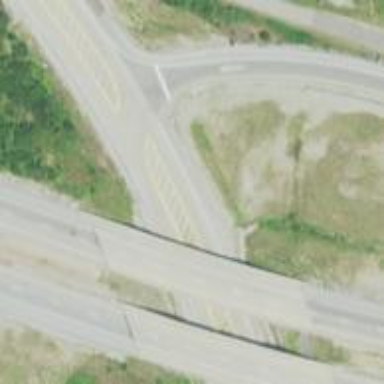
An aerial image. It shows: Primary highway.